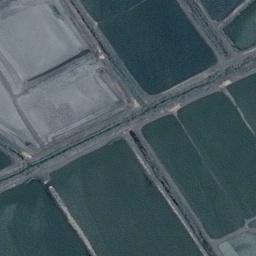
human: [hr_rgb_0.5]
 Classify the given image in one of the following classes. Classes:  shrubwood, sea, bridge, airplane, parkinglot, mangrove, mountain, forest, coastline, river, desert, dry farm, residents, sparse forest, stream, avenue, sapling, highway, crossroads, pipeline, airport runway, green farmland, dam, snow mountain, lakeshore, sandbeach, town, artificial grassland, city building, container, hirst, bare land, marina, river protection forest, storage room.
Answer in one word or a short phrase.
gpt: green farmland